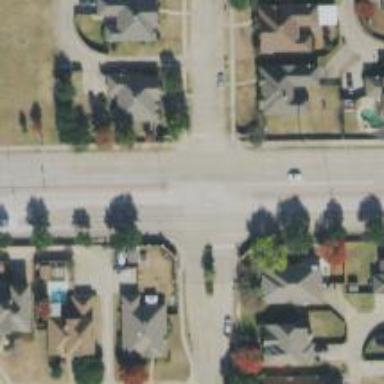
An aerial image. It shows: Secondary road with separate sidewalk.